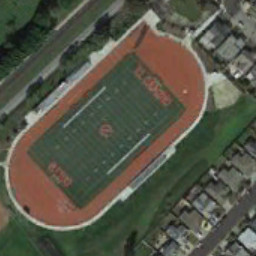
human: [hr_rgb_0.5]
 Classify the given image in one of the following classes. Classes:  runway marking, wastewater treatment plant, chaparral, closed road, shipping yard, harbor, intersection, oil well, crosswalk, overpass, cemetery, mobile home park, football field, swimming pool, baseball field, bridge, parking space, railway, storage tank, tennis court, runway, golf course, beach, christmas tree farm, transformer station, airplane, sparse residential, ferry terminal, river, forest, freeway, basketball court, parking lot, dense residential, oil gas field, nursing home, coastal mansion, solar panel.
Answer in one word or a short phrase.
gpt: football field